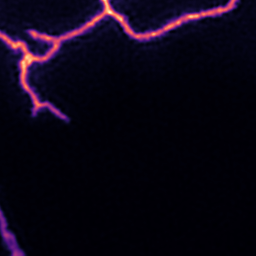
Label: Super-resolution ER image